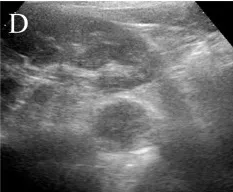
CT and ultrasound features of retroperitoneal anastomosing hemangioma. (D, E) The lesion exhibits a hypoechoic mass with slight blood flow signals in the inferior anteromedial region of the right kidney.
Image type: radiology (ultrasound)